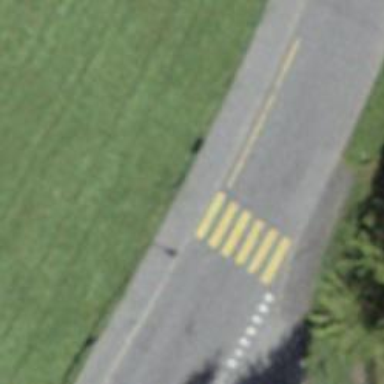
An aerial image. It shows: Zebra crossing on the road.